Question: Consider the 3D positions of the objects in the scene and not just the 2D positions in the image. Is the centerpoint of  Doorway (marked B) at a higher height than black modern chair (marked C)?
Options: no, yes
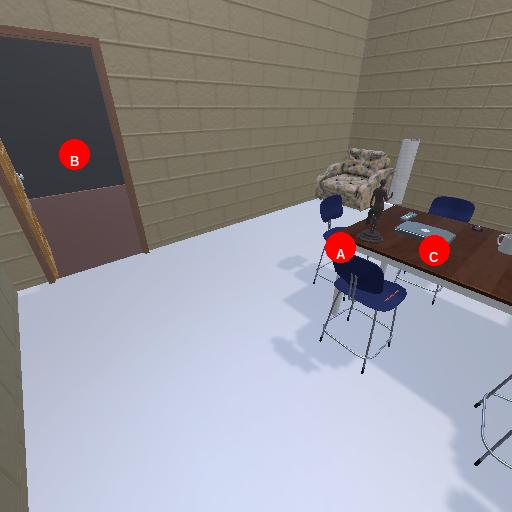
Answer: no